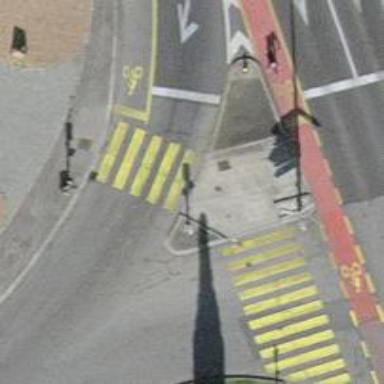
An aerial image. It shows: Crossing with traffic signals.